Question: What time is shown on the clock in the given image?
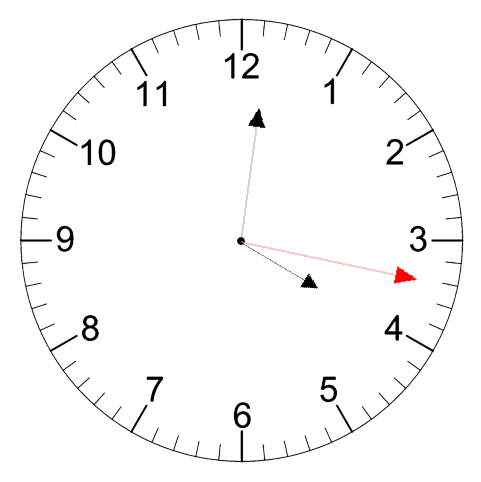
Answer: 04:01:17